Field crop: tomato
Growth stage: 2
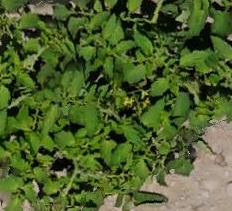
Species: tomato